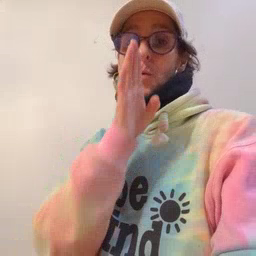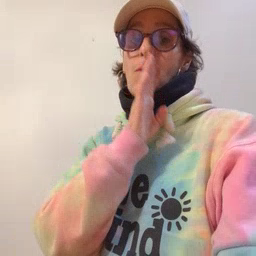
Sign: quiet